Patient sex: F
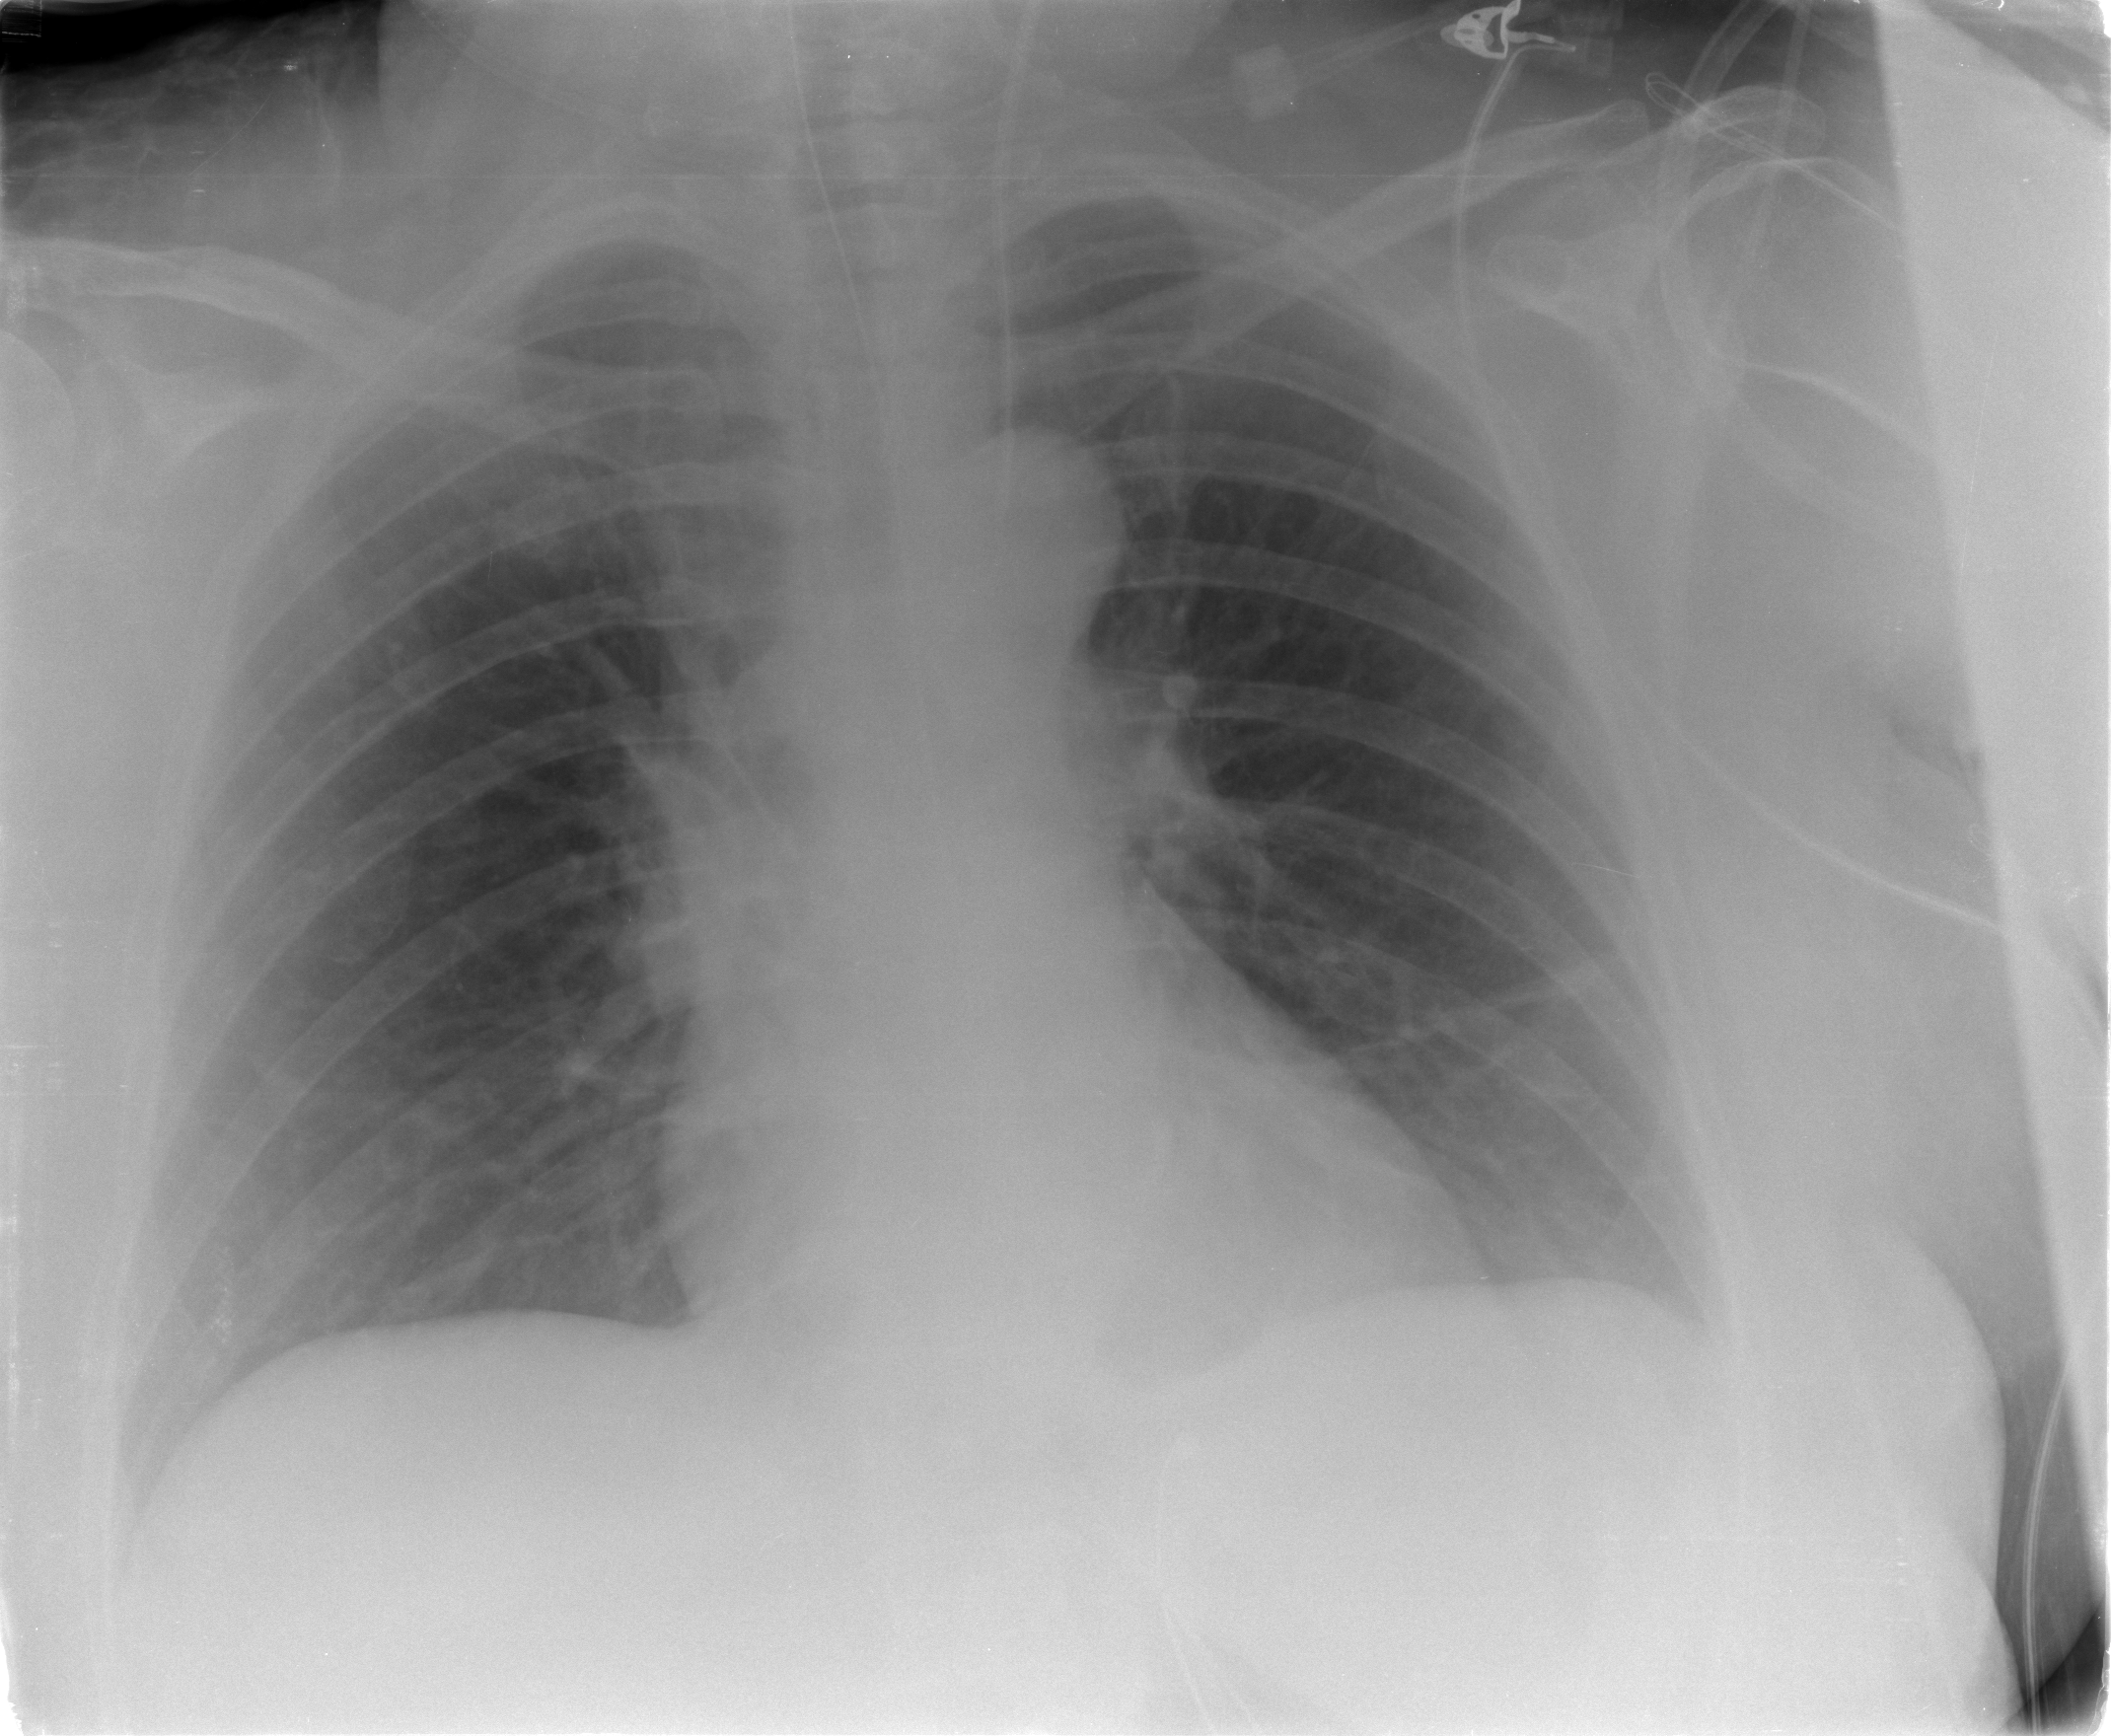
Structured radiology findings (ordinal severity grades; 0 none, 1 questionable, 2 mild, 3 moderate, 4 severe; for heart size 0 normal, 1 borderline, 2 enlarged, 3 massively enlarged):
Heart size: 0
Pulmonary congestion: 2
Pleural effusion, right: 0
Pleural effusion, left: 1
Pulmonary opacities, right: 0
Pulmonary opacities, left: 0
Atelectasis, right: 1
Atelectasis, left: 2